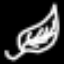
Label: leaf